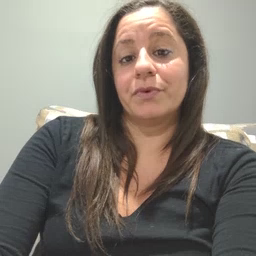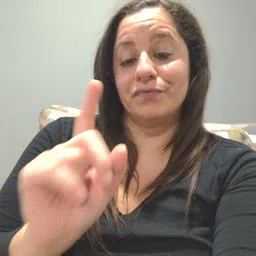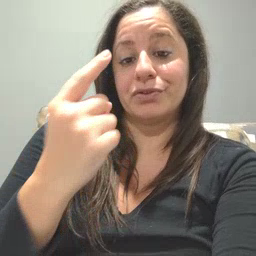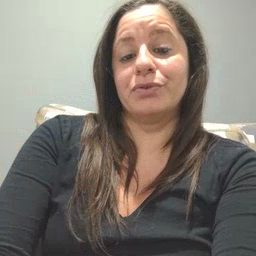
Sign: first